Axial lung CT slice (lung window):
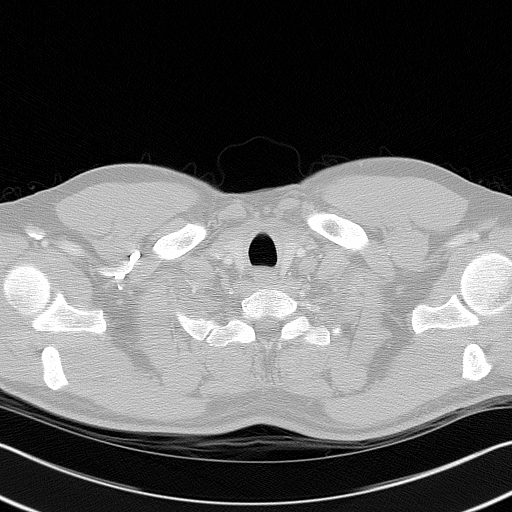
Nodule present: no